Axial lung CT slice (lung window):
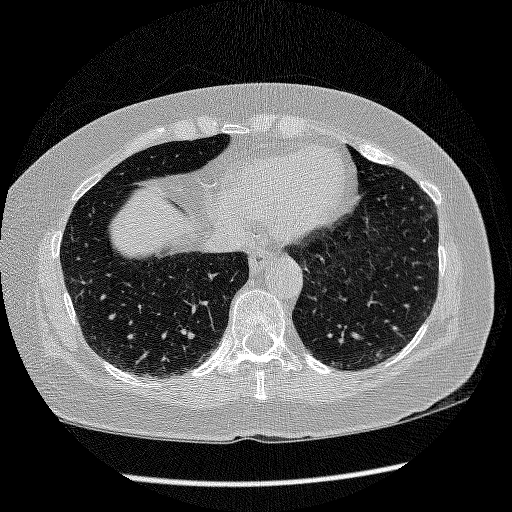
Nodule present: no